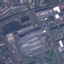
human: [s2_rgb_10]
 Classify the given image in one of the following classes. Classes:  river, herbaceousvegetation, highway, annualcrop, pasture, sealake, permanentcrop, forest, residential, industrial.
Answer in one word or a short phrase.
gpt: Industrial